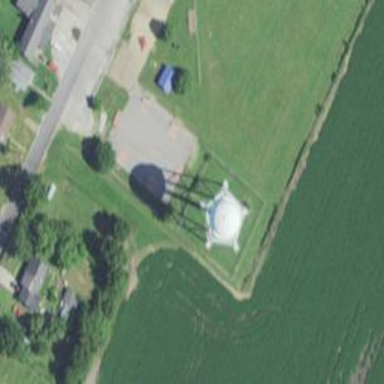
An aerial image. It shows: Water tower that is man-made.